Question: How much storage is used?
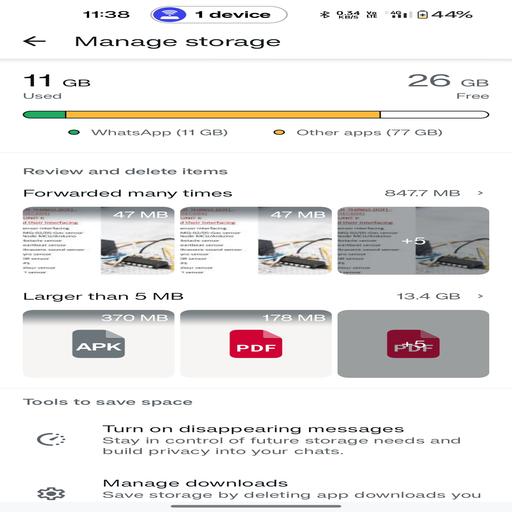
Answer: 11 GB